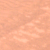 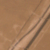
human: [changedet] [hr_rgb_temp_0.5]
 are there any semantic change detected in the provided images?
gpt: Three roads appeared in the desert.